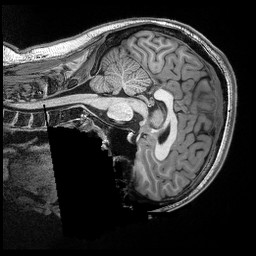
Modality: T1w
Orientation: sagittal
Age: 21
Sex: male